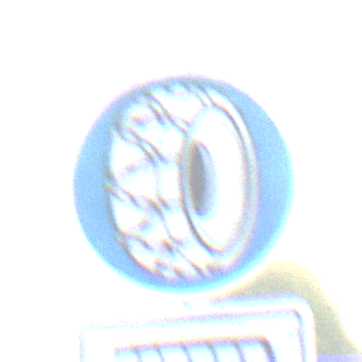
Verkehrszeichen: SchneekettenVorgeschrieben
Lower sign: HinweisDurchSinnbild13
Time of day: MorningAfternoon
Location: Outdoor (Suburban)
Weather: PartlyCloudy
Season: NotSpecified
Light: Natural